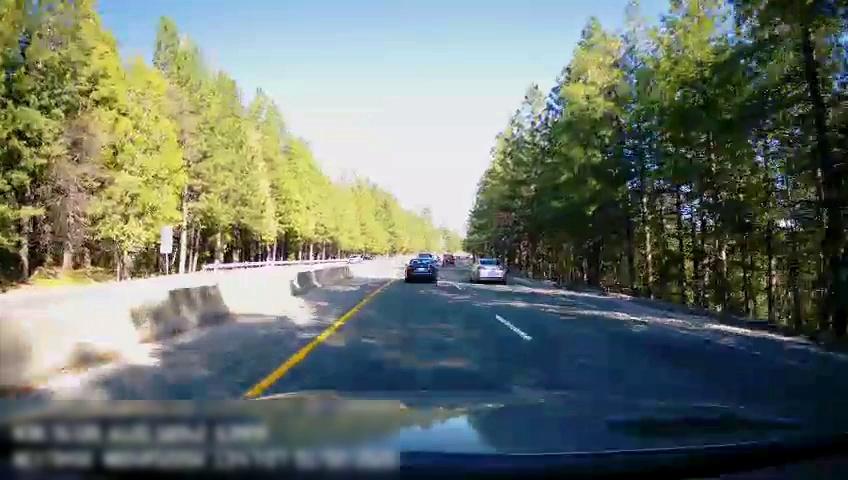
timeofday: Day
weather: Sunny
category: Drivable Space
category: Vehicles | SUV
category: Vehicles | Car
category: Vehicles | SUV
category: Vehicles | Car
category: Lanes | Current Lane
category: Lanes | Current Lane
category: Lanes | Alternate Lane